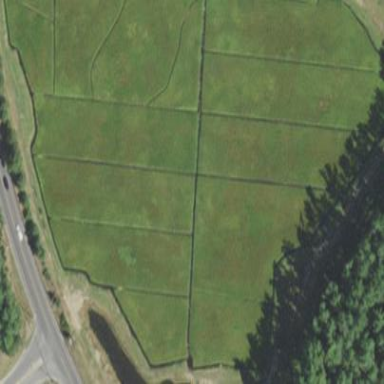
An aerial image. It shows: Farmland next to wetland area.